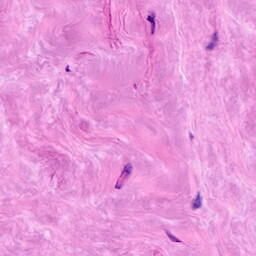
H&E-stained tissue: Breast